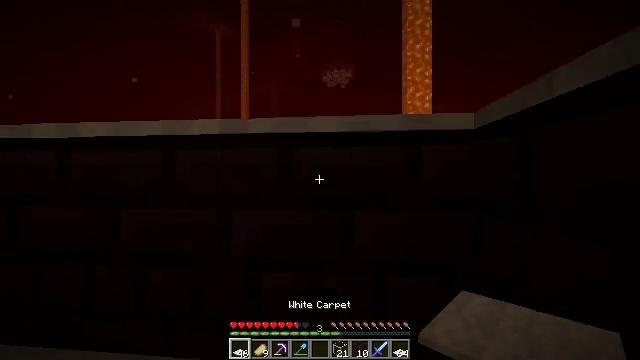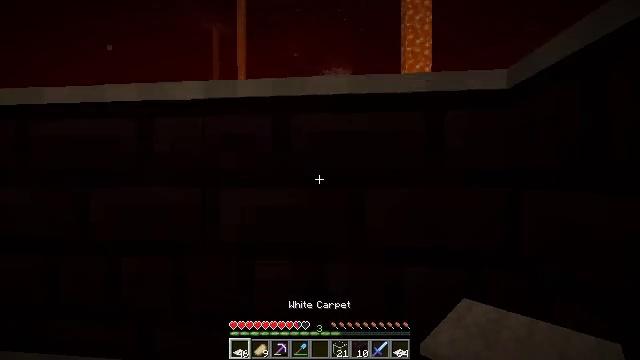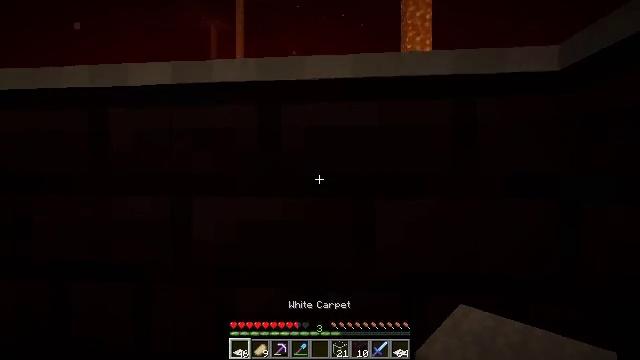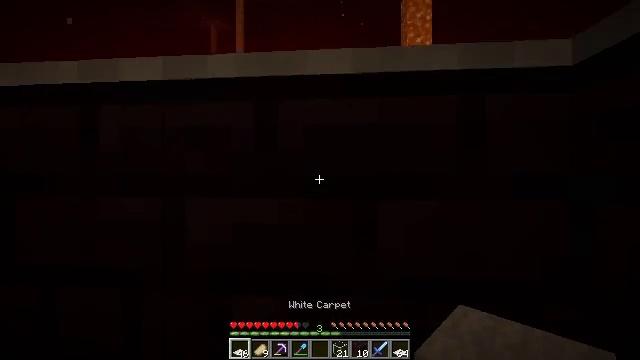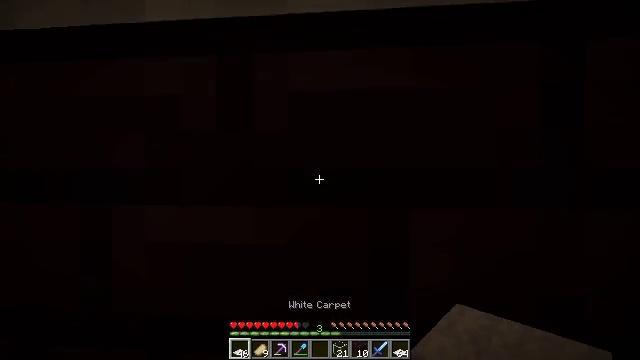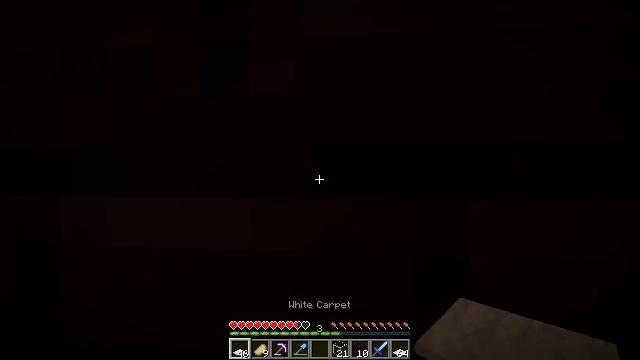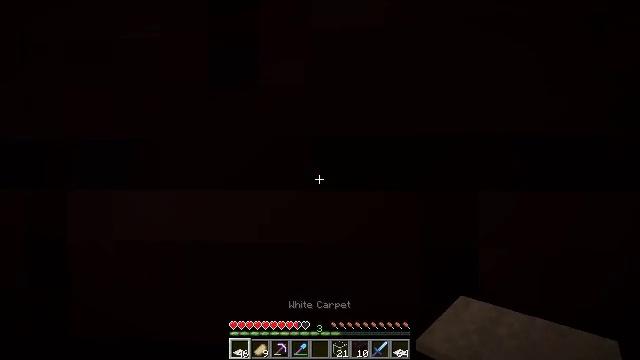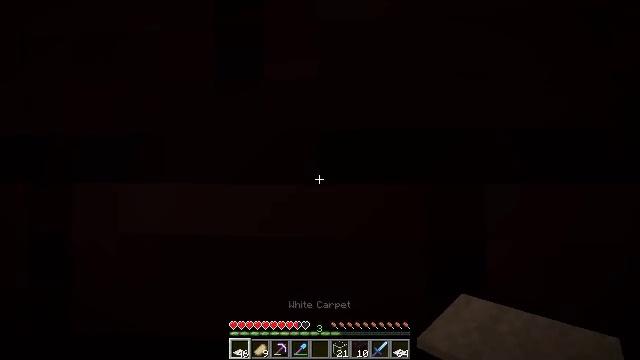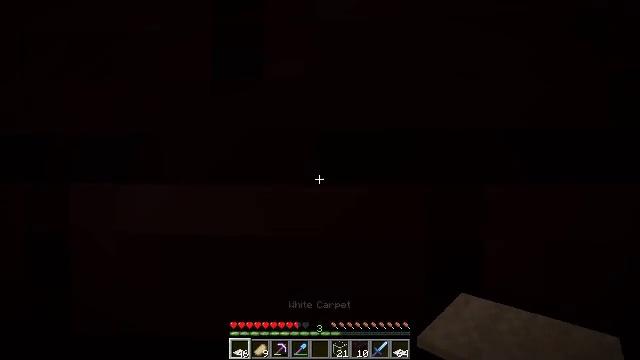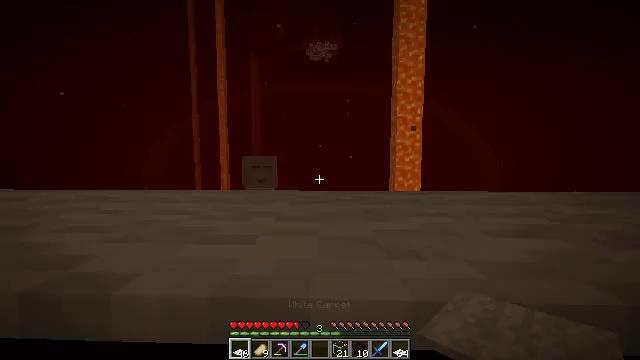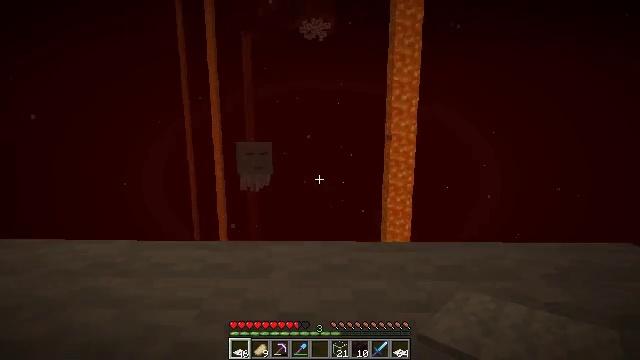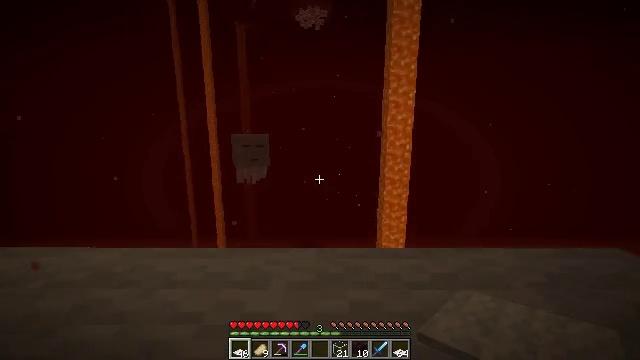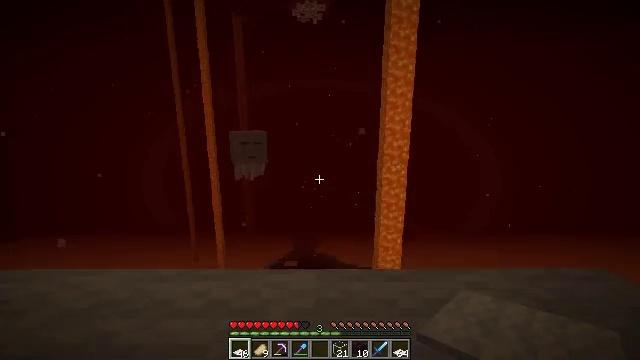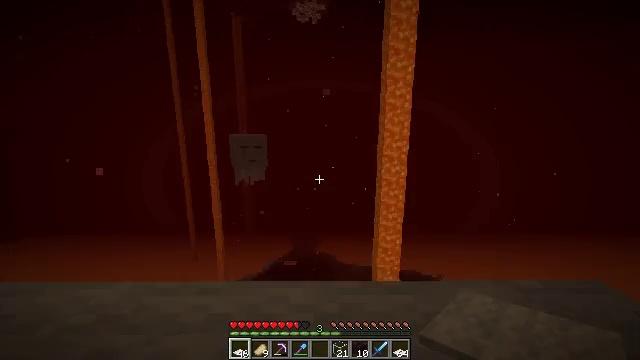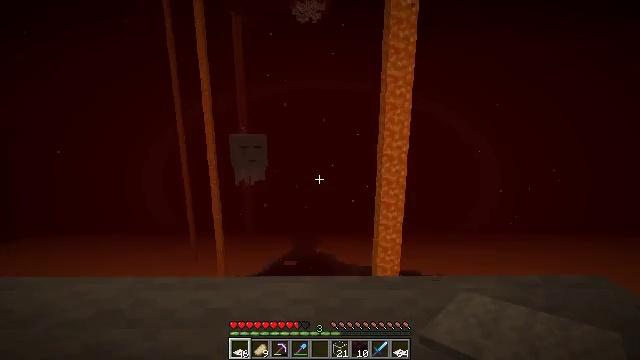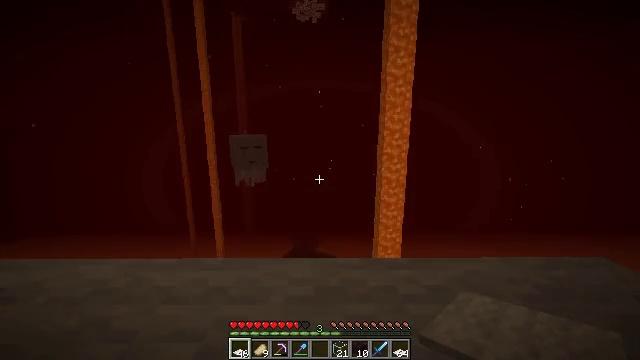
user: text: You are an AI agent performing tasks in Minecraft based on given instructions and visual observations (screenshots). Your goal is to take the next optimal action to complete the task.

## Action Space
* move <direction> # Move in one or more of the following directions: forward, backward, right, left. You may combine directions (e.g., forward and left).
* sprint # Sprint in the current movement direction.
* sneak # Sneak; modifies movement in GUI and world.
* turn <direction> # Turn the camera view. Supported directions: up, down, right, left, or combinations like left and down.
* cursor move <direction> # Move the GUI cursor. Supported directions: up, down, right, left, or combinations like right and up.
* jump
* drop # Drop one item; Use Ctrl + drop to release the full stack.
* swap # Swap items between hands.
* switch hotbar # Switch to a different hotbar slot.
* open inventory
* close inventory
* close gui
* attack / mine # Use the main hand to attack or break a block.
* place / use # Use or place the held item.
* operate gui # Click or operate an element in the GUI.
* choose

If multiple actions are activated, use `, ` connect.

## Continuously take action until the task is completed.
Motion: motion action
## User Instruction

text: Clear the fire from the area.
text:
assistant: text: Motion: move forward
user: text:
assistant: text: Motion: move forward
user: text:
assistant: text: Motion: move forward
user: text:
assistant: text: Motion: move forward
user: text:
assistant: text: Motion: no_op
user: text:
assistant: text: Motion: no_op
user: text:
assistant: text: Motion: no_op
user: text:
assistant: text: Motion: jump
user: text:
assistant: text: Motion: turn right and down, jump
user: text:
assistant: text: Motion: turn right and down, jump
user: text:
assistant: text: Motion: turn down, jump
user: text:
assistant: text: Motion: turn down, jump
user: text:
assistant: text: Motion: no_op
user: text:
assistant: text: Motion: no_op
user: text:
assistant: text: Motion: no_op
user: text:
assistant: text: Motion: no_op
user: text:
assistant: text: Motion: no_op
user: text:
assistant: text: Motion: no_op
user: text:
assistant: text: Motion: no_op
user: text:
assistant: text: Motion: no_op
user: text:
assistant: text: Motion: no_op
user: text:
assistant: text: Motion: no_op
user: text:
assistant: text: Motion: no_op
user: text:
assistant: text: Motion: no_op
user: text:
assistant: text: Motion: no_op
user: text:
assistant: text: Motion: no_op
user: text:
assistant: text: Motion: turn left
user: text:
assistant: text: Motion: turn left
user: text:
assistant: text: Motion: turn left and up
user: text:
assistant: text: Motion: turn left and up